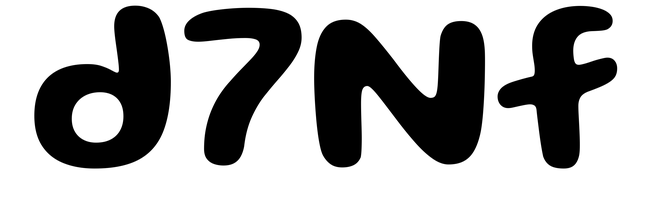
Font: Gluten_SemiBold